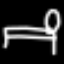
Label: bed